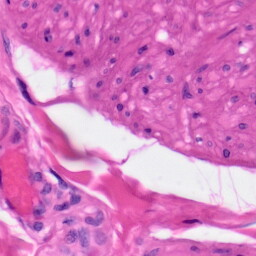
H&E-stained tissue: Skin